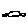
Label: car